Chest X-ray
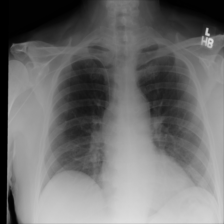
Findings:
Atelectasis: negative
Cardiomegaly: negative
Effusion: negative
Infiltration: negative
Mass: negative
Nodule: negative
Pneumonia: negative
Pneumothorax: negative
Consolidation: negative
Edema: negative
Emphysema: negative
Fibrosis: negative
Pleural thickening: negative
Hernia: negative